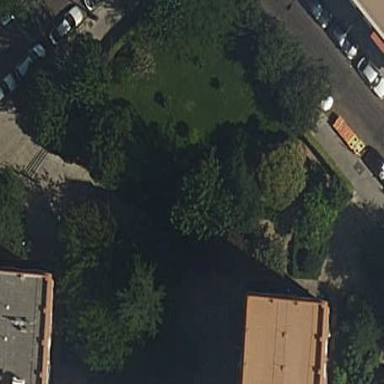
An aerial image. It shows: Garden with kerb barrier.